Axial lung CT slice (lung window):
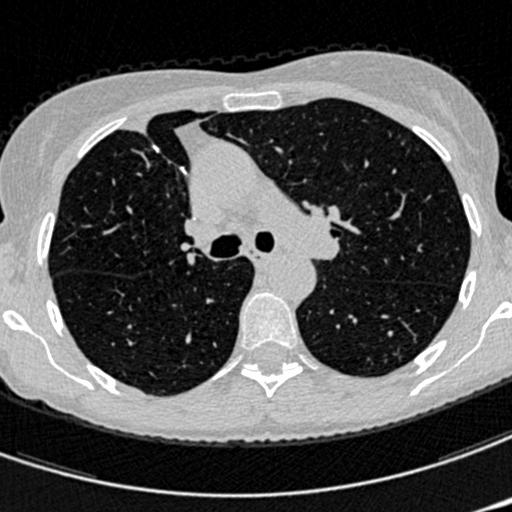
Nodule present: no